Question: I have this X axis in my sample project on Core Plot and I wonder how I can customise it a little bit. As you can see it currently has only 3 values on the X axis:

But the values of the two plots I have (the black and grey ones) go far beyond the number of points in the X axis (29 against 3 points). Because of the fact that I have 3 points, only 3 values for each plot are shown.
I would like to keep displaying the remaining 3 points on the axis but accommodate all my 29 events for my plots (they could be displayed in the middle of 1 and 2 point).
How can I do this?
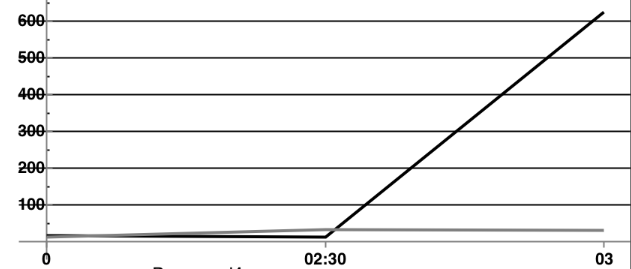
Answer: Increase the length of the 'xRange' of the plot space. The value needed depends on the plot data.